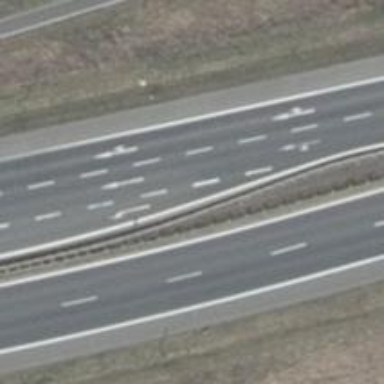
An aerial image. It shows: Asphalt primary highway designated as motorroad.